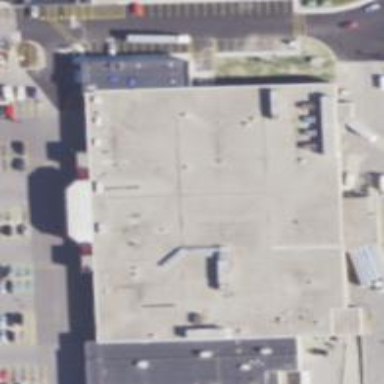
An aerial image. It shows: Pharmacy providing healthcare services.